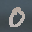
Label: 0